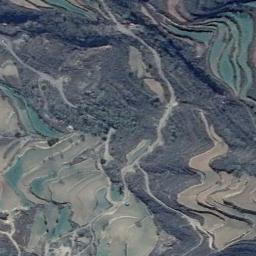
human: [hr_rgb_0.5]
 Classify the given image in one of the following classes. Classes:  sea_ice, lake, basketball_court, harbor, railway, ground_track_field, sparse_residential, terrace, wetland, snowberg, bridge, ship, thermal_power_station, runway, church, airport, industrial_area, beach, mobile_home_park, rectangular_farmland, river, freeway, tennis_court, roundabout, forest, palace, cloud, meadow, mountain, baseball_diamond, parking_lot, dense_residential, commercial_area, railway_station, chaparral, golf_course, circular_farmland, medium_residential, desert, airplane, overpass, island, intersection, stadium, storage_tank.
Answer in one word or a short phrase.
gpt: terrace